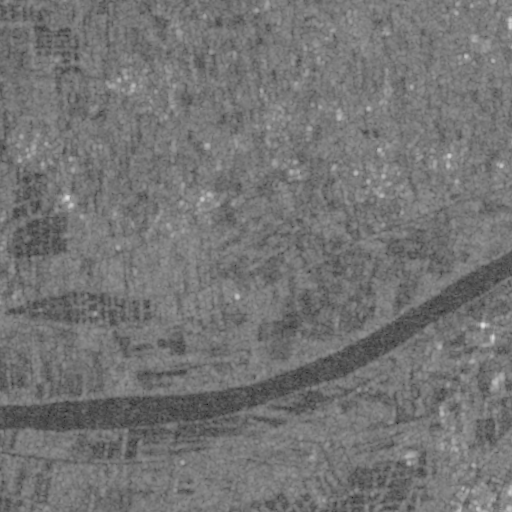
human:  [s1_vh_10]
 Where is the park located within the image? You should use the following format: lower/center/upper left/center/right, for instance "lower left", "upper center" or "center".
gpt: The park is located in the upper left of the image.
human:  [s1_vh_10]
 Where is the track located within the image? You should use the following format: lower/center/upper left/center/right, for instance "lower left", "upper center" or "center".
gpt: The track is located in the upper left of the image.
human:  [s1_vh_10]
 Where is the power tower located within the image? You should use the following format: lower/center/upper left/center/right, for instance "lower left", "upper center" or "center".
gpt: There is no power tower in the image.

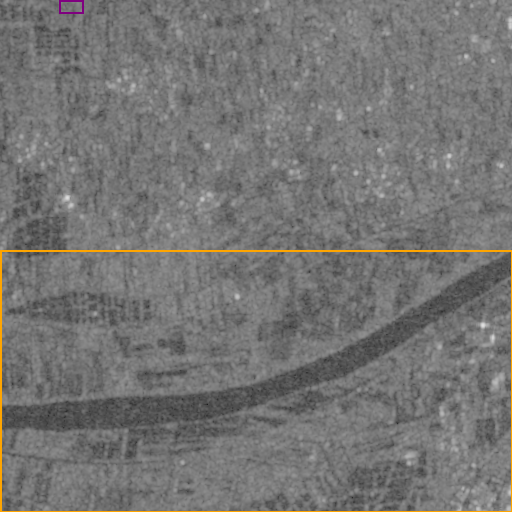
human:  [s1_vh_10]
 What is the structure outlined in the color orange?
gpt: The structure outlined in orange is a crop field.
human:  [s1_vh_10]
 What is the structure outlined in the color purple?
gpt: The structure outlined in purple is a park.
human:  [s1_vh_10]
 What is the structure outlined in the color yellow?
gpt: There is no yellow outline.